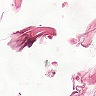
Metastatic tissue present: no